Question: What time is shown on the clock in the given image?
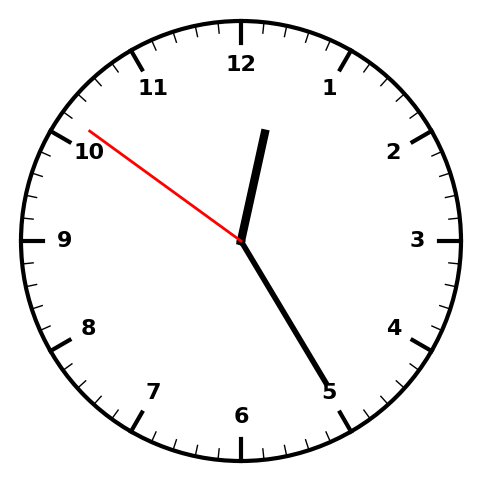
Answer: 12:24:51